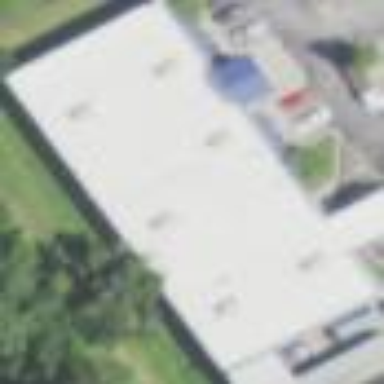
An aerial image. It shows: Building.